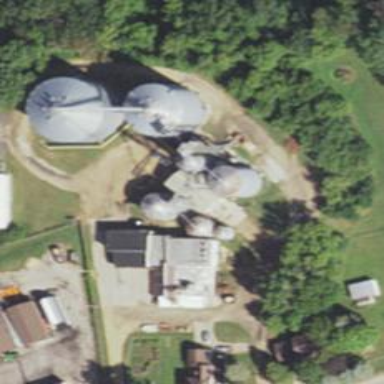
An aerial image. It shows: Silo.